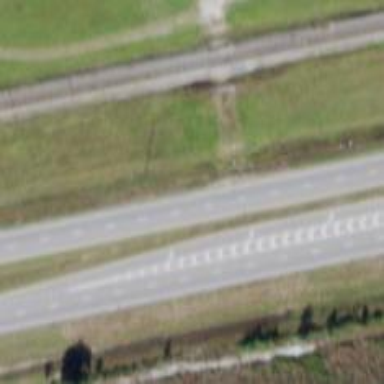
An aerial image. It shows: Expressway with dual carriageway. The highway has asphalt surface.